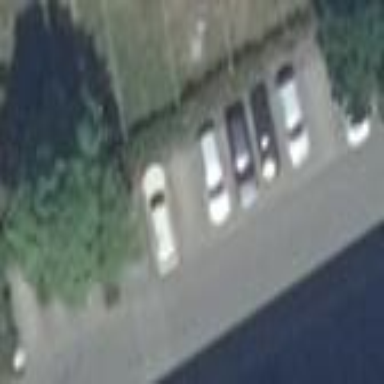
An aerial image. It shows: Street-side parking area with grass paver surface.